Field crop: maize
Growth stage: 2
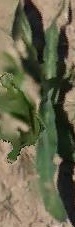
Species: maize